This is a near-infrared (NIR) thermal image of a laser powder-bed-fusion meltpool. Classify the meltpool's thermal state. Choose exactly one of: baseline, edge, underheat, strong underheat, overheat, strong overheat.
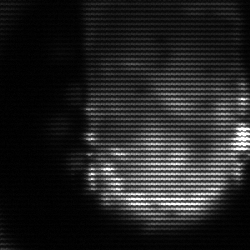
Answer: baseline